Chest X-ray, PA view. Patient: 65 years old, sex M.
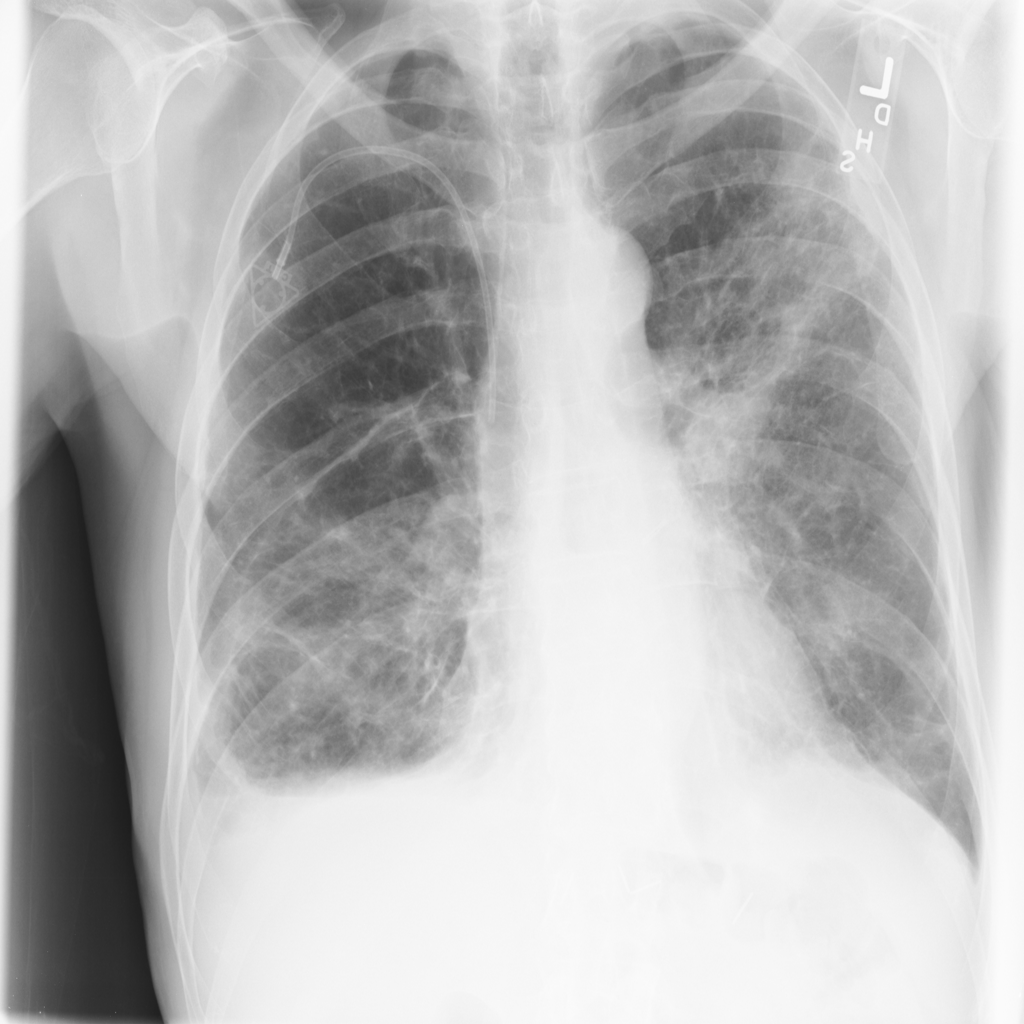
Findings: Emphysema, Infiltration